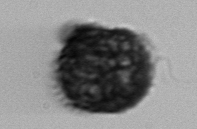
Label: Gonyaulax